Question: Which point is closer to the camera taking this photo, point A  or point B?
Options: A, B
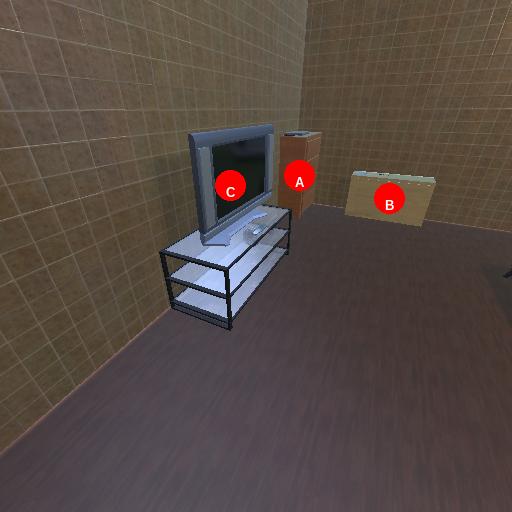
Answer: A